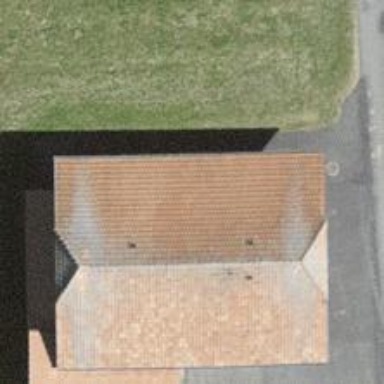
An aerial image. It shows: Rural barn.